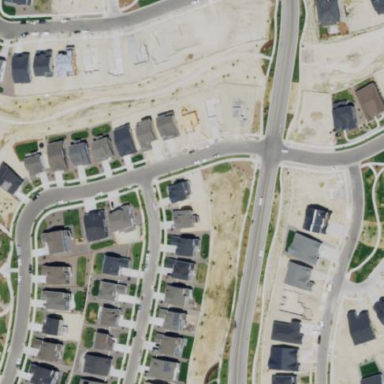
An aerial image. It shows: Single-family residential area.